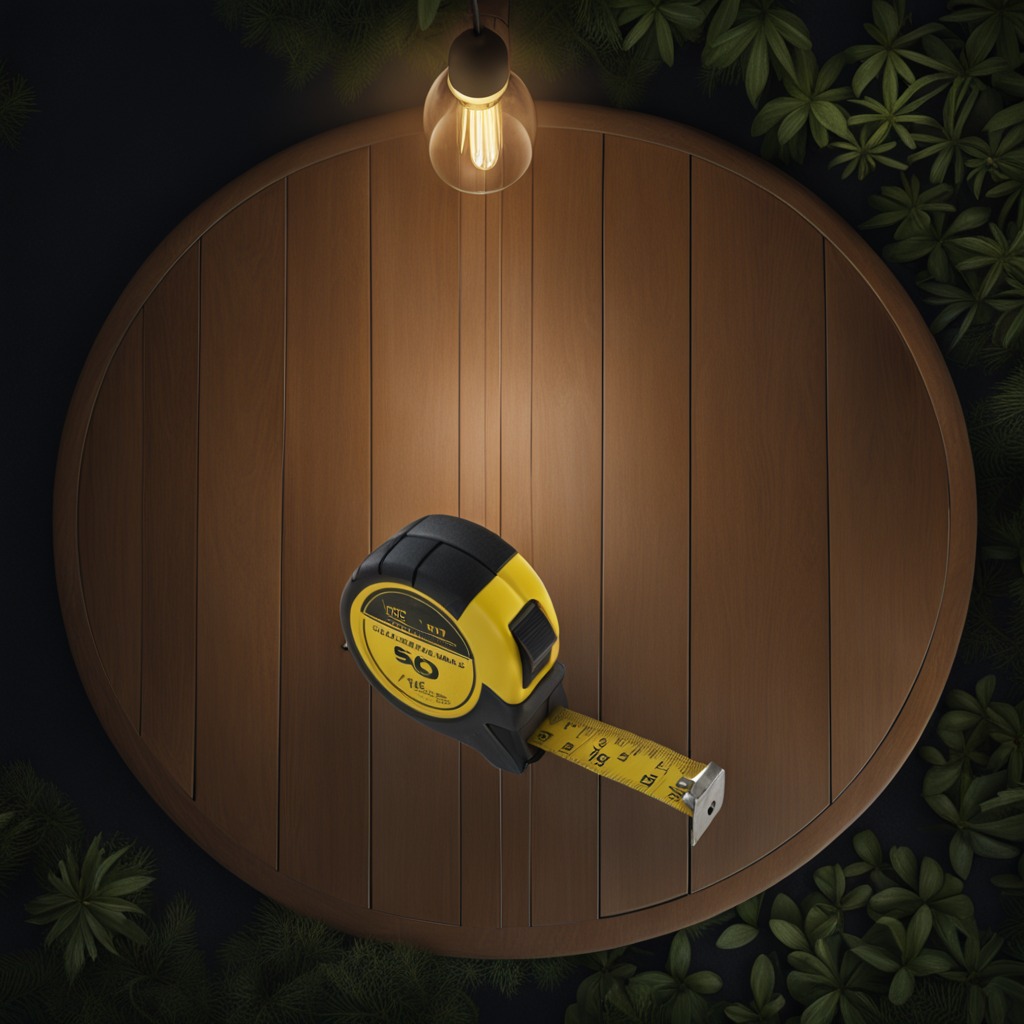
A measuring tape is lying on a wooden table inside a jungle field workshop tent at night.